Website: bh-photo
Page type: address-validator
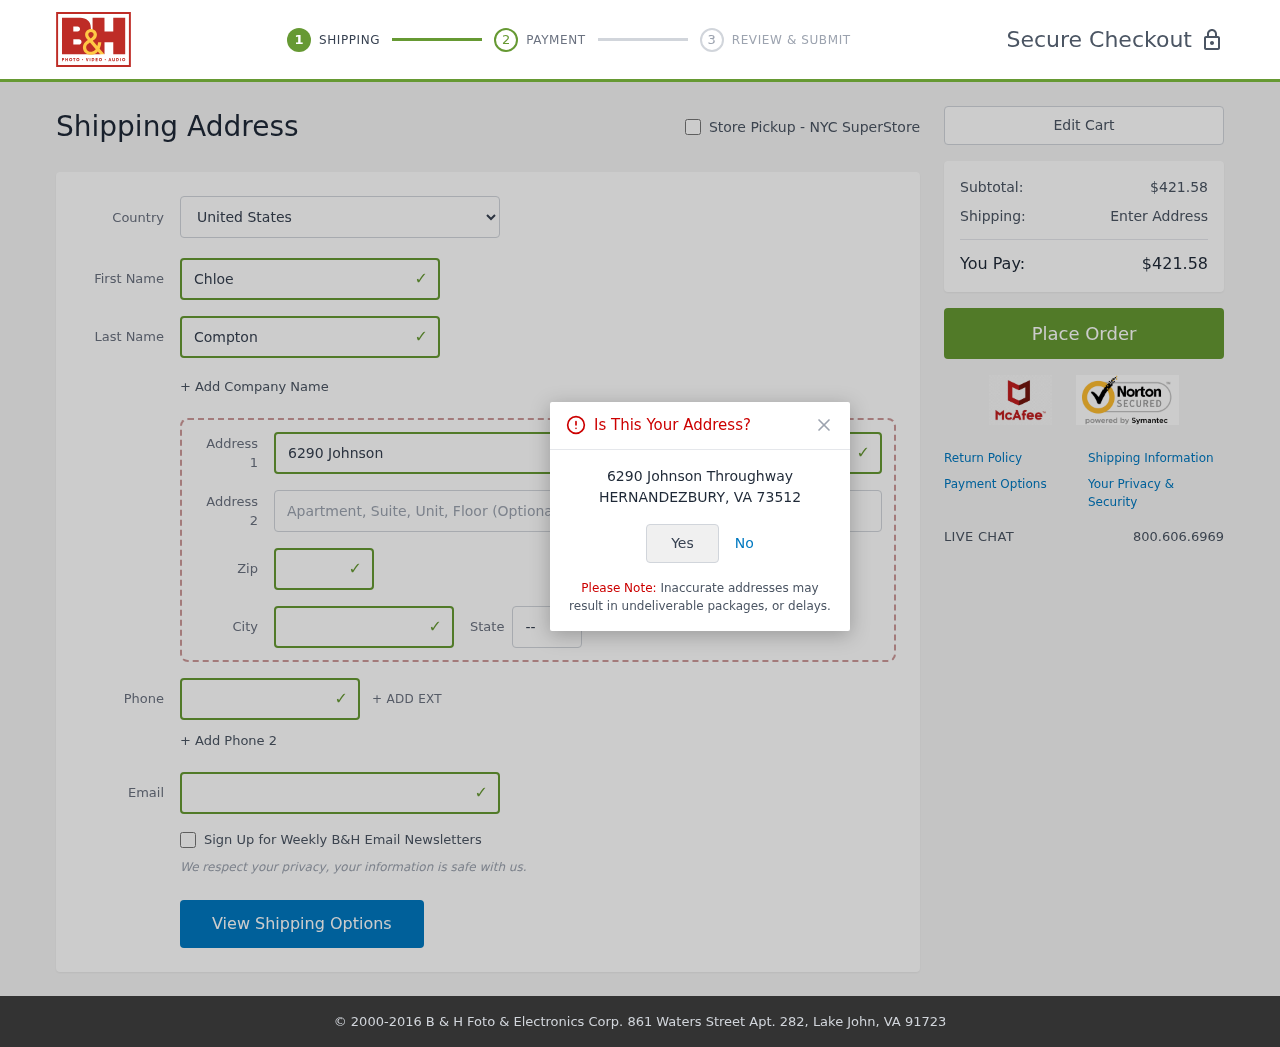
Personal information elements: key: PII_CITY
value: Hernandezbury
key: PII_COUNTRY
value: United States
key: PII_EMAIL
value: chloe.compton@yahoo.com
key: PII_FIRSTNAME
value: Chloe
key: PII_LASTNAME
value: Compton
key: PII_PHONE
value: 8357591579
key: PII_POSTCODE
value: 73512
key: PII_STATE_ABBR
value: VA
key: PII_STREET
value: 6290 Johnson Throughway
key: PII_CITY_CONFIRM
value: HERNANDEZBURY
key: PII_POSTCODE_FULL
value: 73512
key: PII_POSTCODE_NUMERIC
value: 73512
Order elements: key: ORDER_SUBTOTAL
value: $421.58
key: ORDER_TOTAL
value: $421.58